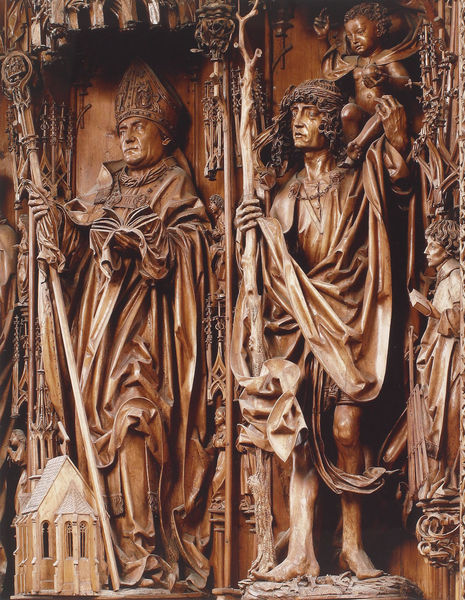
Titel: Kefermarkt, Hochaltar der Pfarrkirche St. Wolfgang
Künstler: Meister von Kefermarkt
Standort: Kefermarkt, Pfarrkirche St. Wolfgang (EU - AUT)
Schlagwörter: mann, menschen, braun, holz, männer, tuch, stein, kirche, figur, kind, engel, skulptur, statue, holzschnitt, stab, figuren, bischof, papst, bronze, plastik, messing, buch, altar, statuen, jesus, mitra, heilige, jesu, sakralbau, christi, christopherus, christophorus, riemenschneider, holzschnitzerei, kirchenmodell, krümme, #heilige